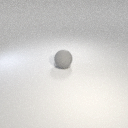
large gray rubber sphere